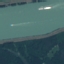
Land use / land cover class: River